Question: My Facebook app (iframe / fluid / Fluid) shows a horizontal scrollbar. All attempts to remove it have failed.
I've tried all the solutions posted here, regarding 'FB.setAutoGrow()', 'FB.setSize()', etc... with no luck, but I found something interesting:
The scrollbars that appear are not related to my application, but related to the commercials at the side.

In the image you can see what I'm talking about:
- To the left is a portion of my Iframe App. While the Iframe has been correctly resized (I've checked with Firebug - right) and their sizes are all right, there's that horizontal scrollbar at the bottom that affects the whole facebook window (not just my iframe). - The highlighted item on Firebug is what causes the horizontal scrollbar. They don't belong to the pagelet div (the div where the iframe resides): It's part of the carousel of recommended games to the right ! (and its width is > 5000 pixels). - When I first launch my app, there are no scrollbars fora little time interval, like 500ms, then they suddenly appear.- 'FB.Canvas.setSize' , 'FB.Canvas.setAutoGrow' seem to work, if I invoke them manually, they do resize the iframe, etc. but they don't remove the scrollbar.- I have body:overflow=hidden. - (may be related?) My app uses itself another iframe, width and height 100%, that is where the action takes place. That other iframe also has overflow=hidden.- This has traditionally worked. I stopped paying attention to Facebook for a couple months, then I saw this yesterday :(
What can be happening? My guess is somehow Facebook thinks my app needs horizontal scrolling, removes 'overflow-x:hidden' in the main body in order to allow it, but this intererferes with their carousel that expects a hidden overflow... I don't know if this problem is at all my fault or a Facebook Bug.
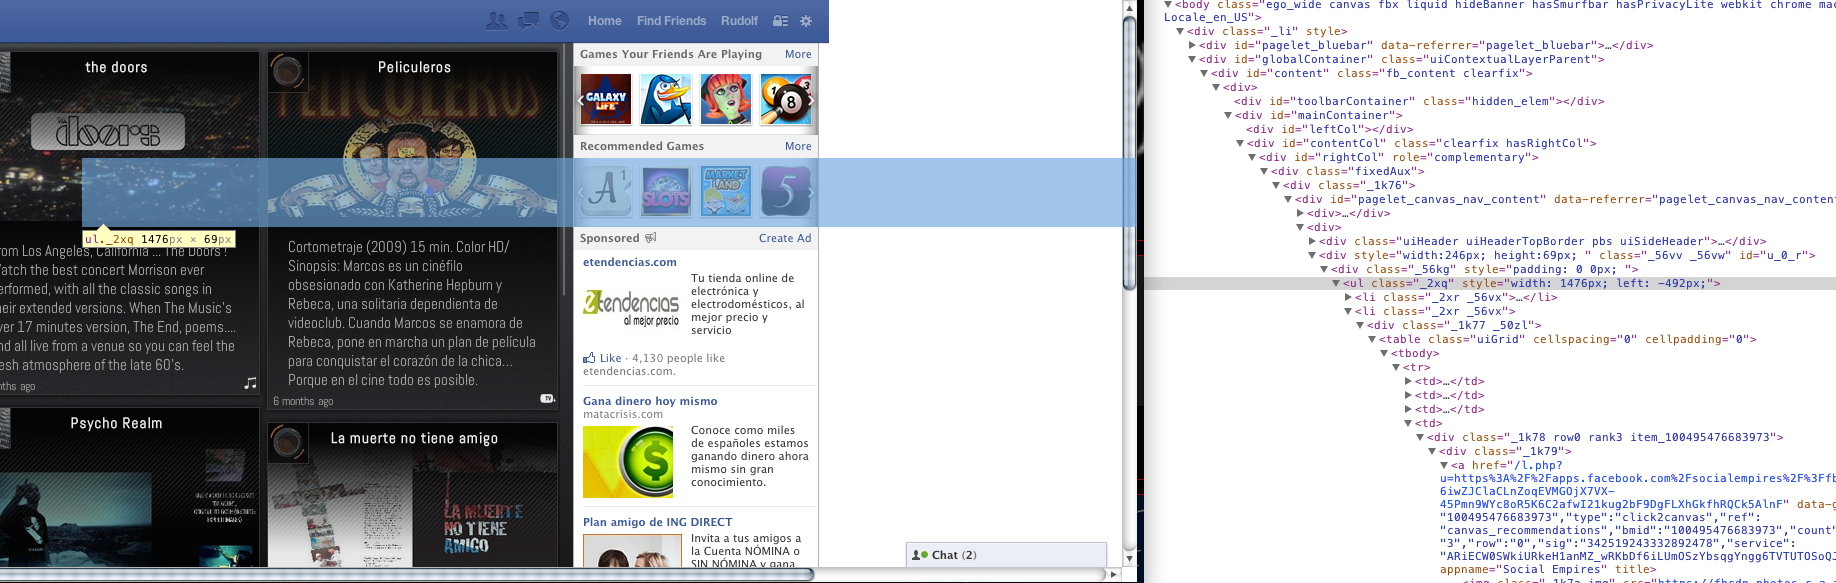
Answer: Fortunately, this bug has been solved by Facebook. Everything is working now.